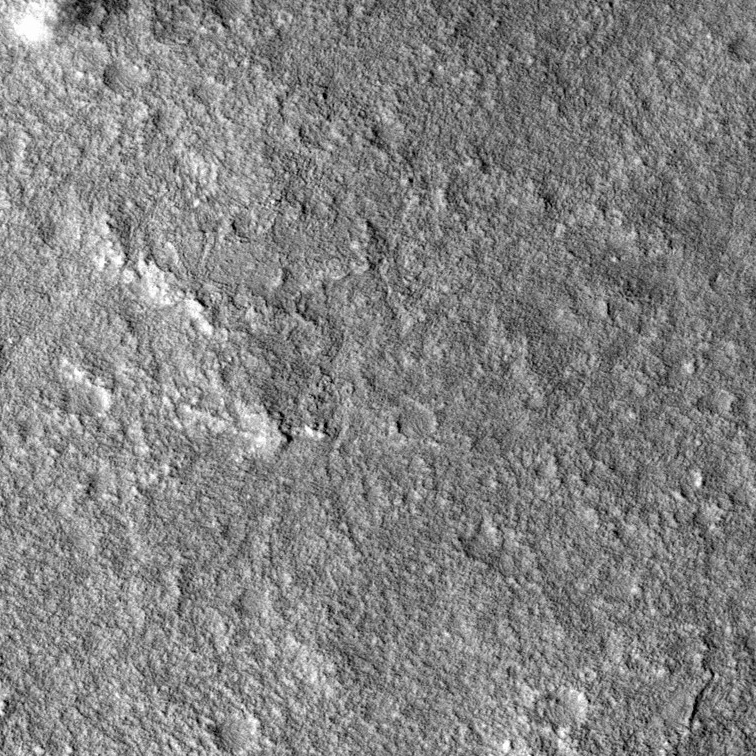
Label: dustdevil